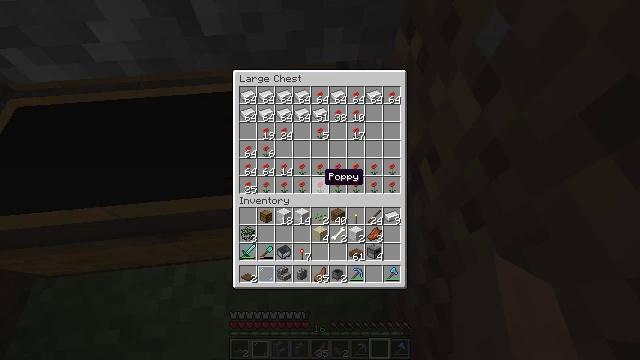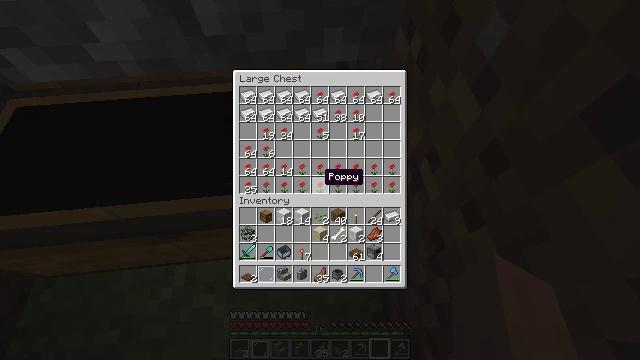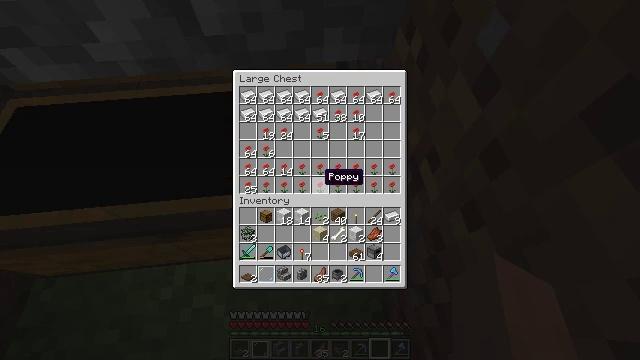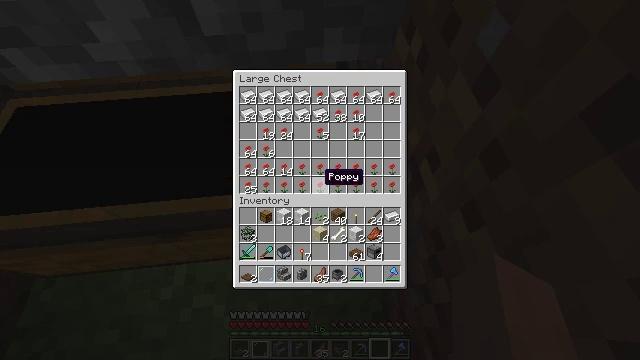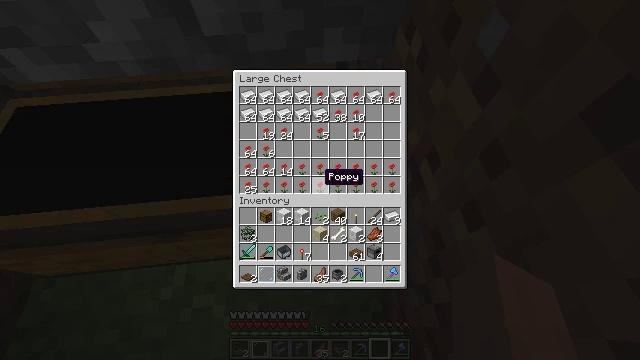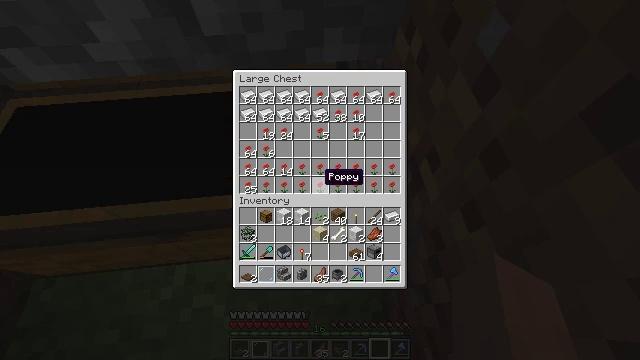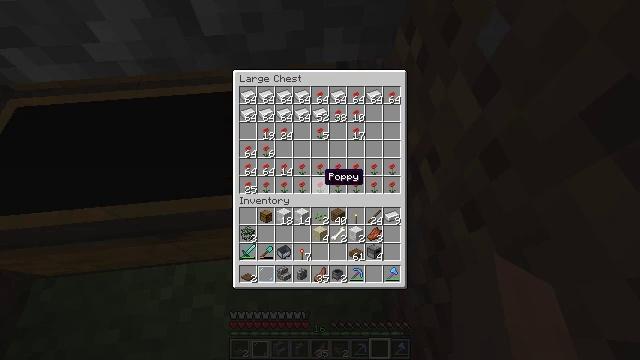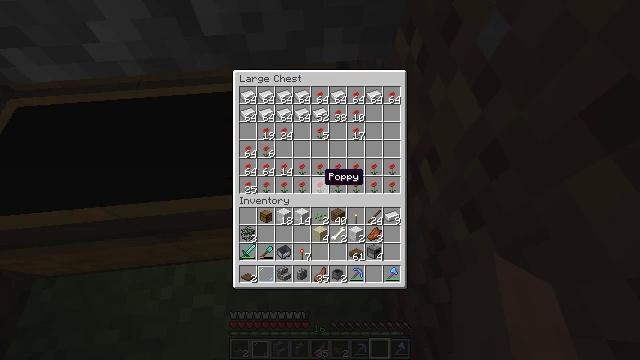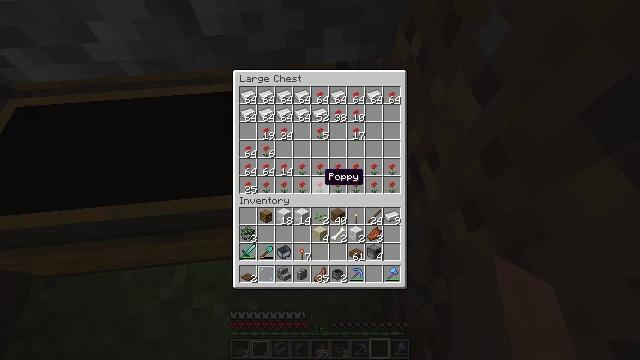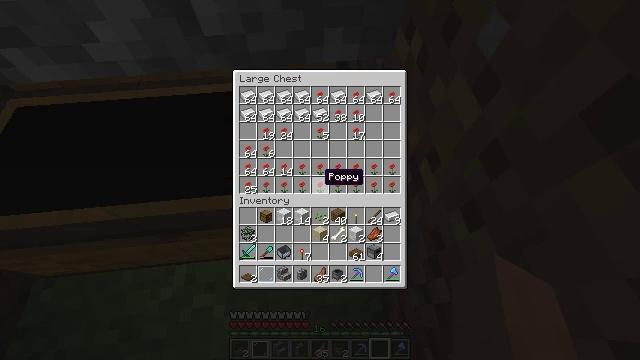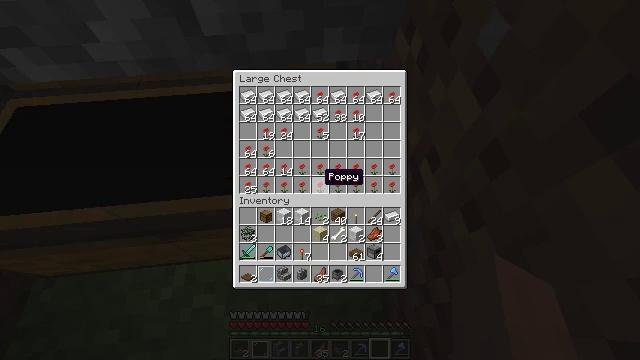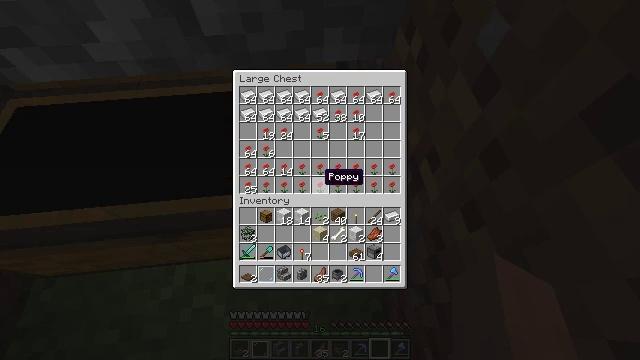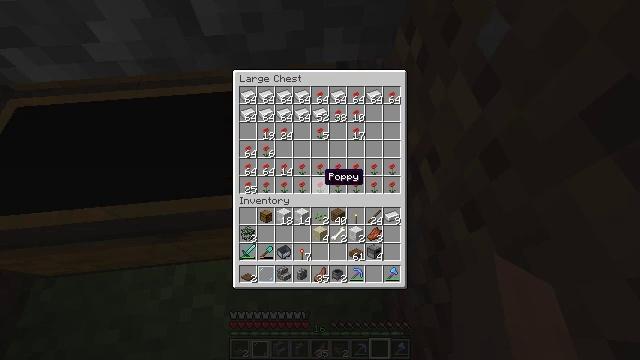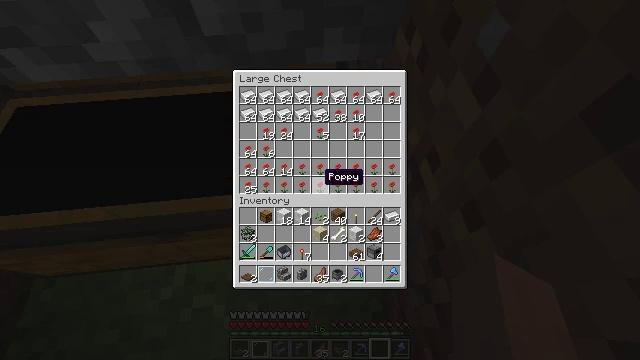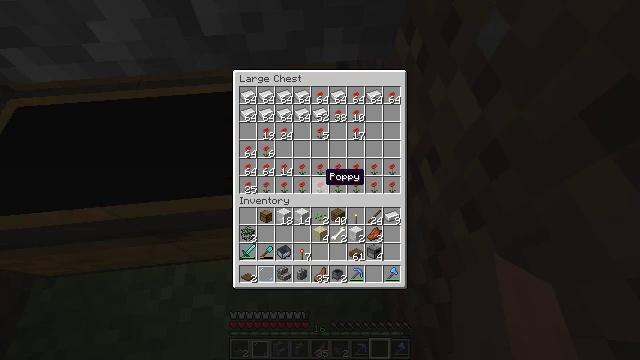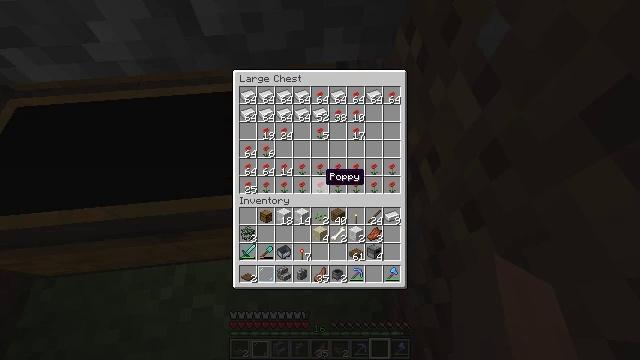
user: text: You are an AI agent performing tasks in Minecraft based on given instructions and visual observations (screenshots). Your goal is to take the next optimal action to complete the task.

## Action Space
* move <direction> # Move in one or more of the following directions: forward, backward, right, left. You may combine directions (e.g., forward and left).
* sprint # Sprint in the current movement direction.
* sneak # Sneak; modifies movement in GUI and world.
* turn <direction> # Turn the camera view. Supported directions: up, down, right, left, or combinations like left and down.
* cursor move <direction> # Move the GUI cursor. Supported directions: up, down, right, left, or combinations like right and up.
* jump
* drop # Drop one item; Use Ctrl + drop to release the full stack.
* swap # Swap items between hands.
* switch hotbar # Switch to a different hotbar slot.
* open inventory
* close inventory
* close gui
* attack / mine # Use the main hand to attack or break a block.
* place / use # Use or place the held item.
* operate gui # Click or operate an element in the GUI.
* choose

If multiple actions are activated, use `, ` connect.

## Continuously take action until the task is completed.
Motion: motion action
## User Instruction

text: Use iron ingots at the crafting table to make a minecart.
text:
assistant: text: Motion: no_op
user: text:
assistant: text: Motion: no_op
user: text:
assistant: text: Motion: no_op
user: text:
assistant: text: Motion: no_op
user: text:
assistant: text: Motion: no_op
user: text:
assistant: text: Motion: no_op
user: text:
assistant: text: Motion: no_op
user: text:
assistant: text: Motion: no_op
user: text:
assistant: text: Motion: no_op
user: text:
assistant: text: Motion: no_op
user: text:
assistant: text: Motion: no_op
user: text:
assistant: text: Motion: no_op
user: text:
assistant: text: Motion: no_op
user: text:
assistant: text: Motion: no_op
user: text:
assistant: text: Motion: no_op
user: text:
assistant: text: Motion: no_op
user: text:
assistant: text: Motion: no_op
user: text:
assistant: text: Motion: no_op
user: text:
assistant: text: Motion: no_op
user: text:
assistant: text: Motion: cursor move right
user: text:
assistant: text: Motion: cursor move right and up
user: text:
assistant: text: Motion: cursor move up
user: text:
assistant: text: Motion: no_op
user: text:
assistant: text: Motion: cursor move up
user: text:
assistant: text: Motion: cursor move left and up
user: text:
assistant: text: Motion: cursor move left
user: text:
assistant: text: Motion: no_op
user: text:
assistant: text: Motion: no_op
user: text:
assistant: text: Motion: no_op
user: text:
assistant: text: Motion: no_op